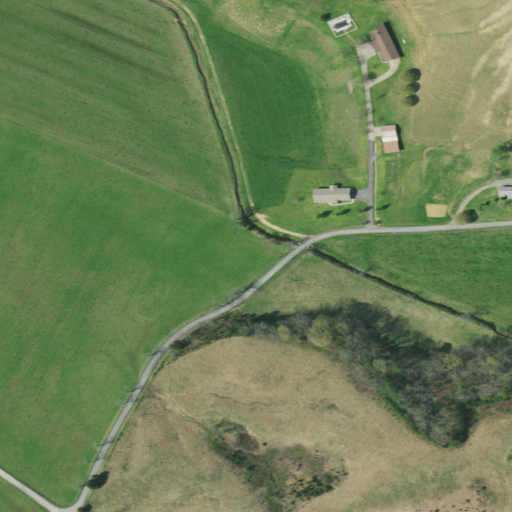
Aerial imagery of valley in Tennessee named Heck Hollow containing pasture, open development, mixed forest, and low intensity development